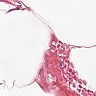
Metastatic tissue present: no